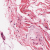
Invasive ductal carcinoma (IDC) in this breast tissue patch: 0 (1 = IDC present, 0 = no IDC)